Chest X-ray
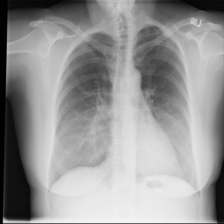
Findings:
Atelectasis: negative
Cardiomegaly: negative
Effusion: negative
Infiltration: negative
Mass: negative
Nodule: negative
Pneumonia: negative
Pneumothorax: negative
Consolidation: negative
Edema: negative
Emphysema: negative
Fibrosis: negative
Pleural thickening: positive
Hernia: negative